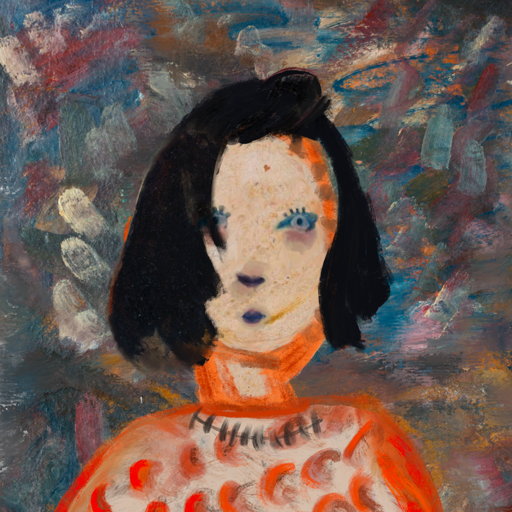
Background: Boggyland, Head And Neck Front: Rupkatha, Face Front: Hill_Girl, Bust: Rupkatha, Hair Front: Mosgoul, Head Accessory: Blank, Second Necklace: Blank, Necklace: In_The_Sun, Baby: Blank